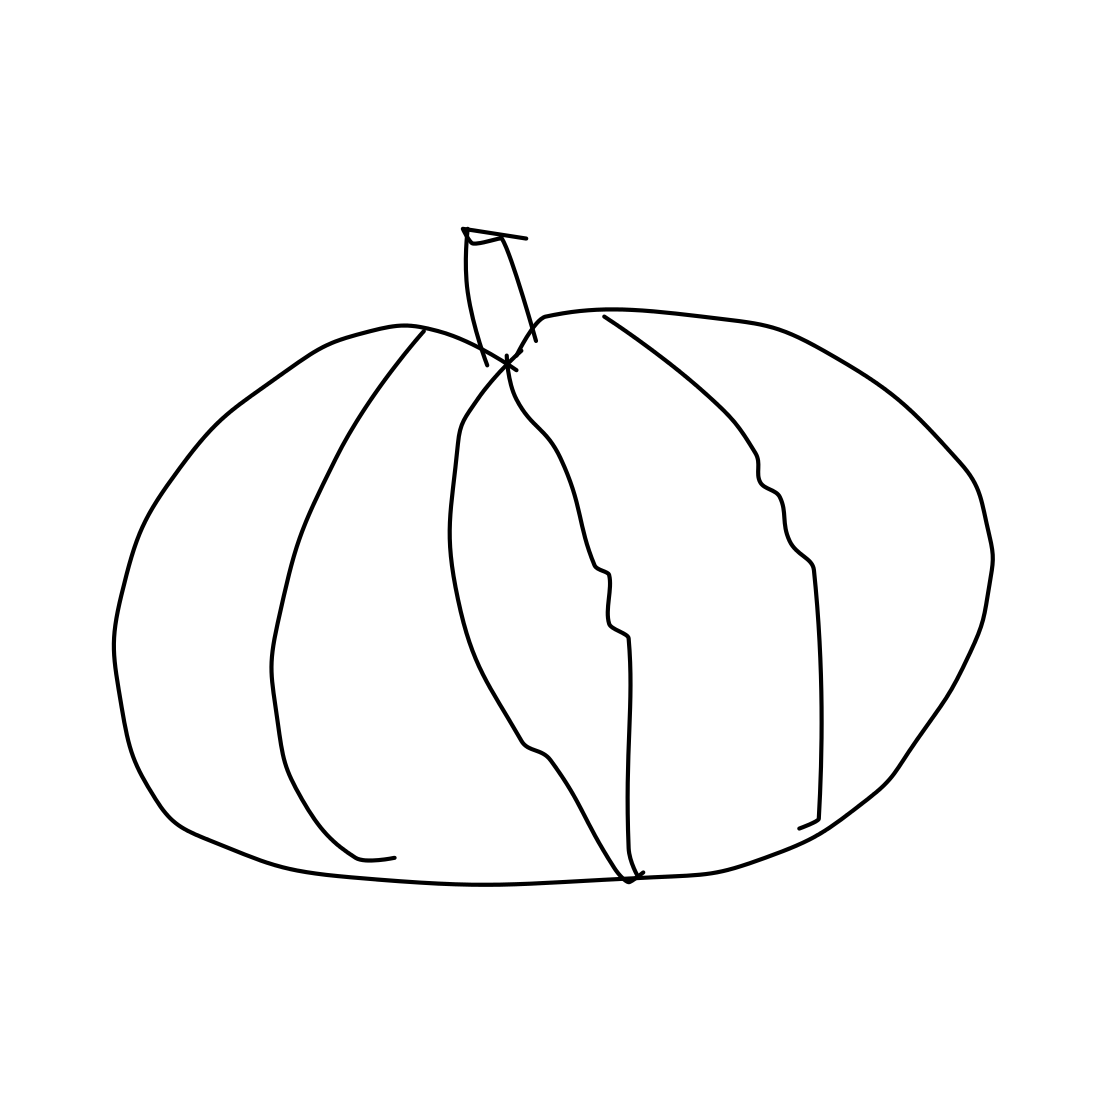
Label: pumpkin